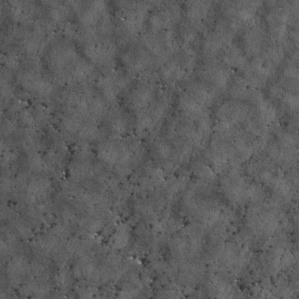
Label: non_frost